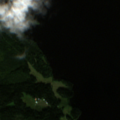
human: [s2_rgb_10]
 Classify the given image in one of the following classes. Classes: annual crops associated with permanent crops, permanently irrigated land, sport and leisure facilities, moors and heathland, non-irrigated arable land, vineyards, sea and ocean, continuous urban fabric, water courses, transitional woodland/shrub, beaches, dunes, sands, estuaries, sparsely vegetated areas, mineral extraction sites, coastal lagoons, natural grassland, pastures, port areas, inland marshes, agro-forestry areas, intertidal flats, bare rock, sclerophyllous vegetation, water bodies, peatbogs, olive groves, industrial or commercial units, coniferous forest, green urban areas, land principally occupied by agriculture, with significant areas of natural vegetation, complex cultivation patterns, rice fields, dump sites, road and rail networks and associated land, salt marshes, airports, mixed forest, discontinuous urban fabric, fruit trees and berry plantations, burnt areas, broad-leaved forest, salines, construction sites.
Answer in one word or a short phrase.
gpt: coniferous forest, mixed forest, water bodies